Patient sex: M
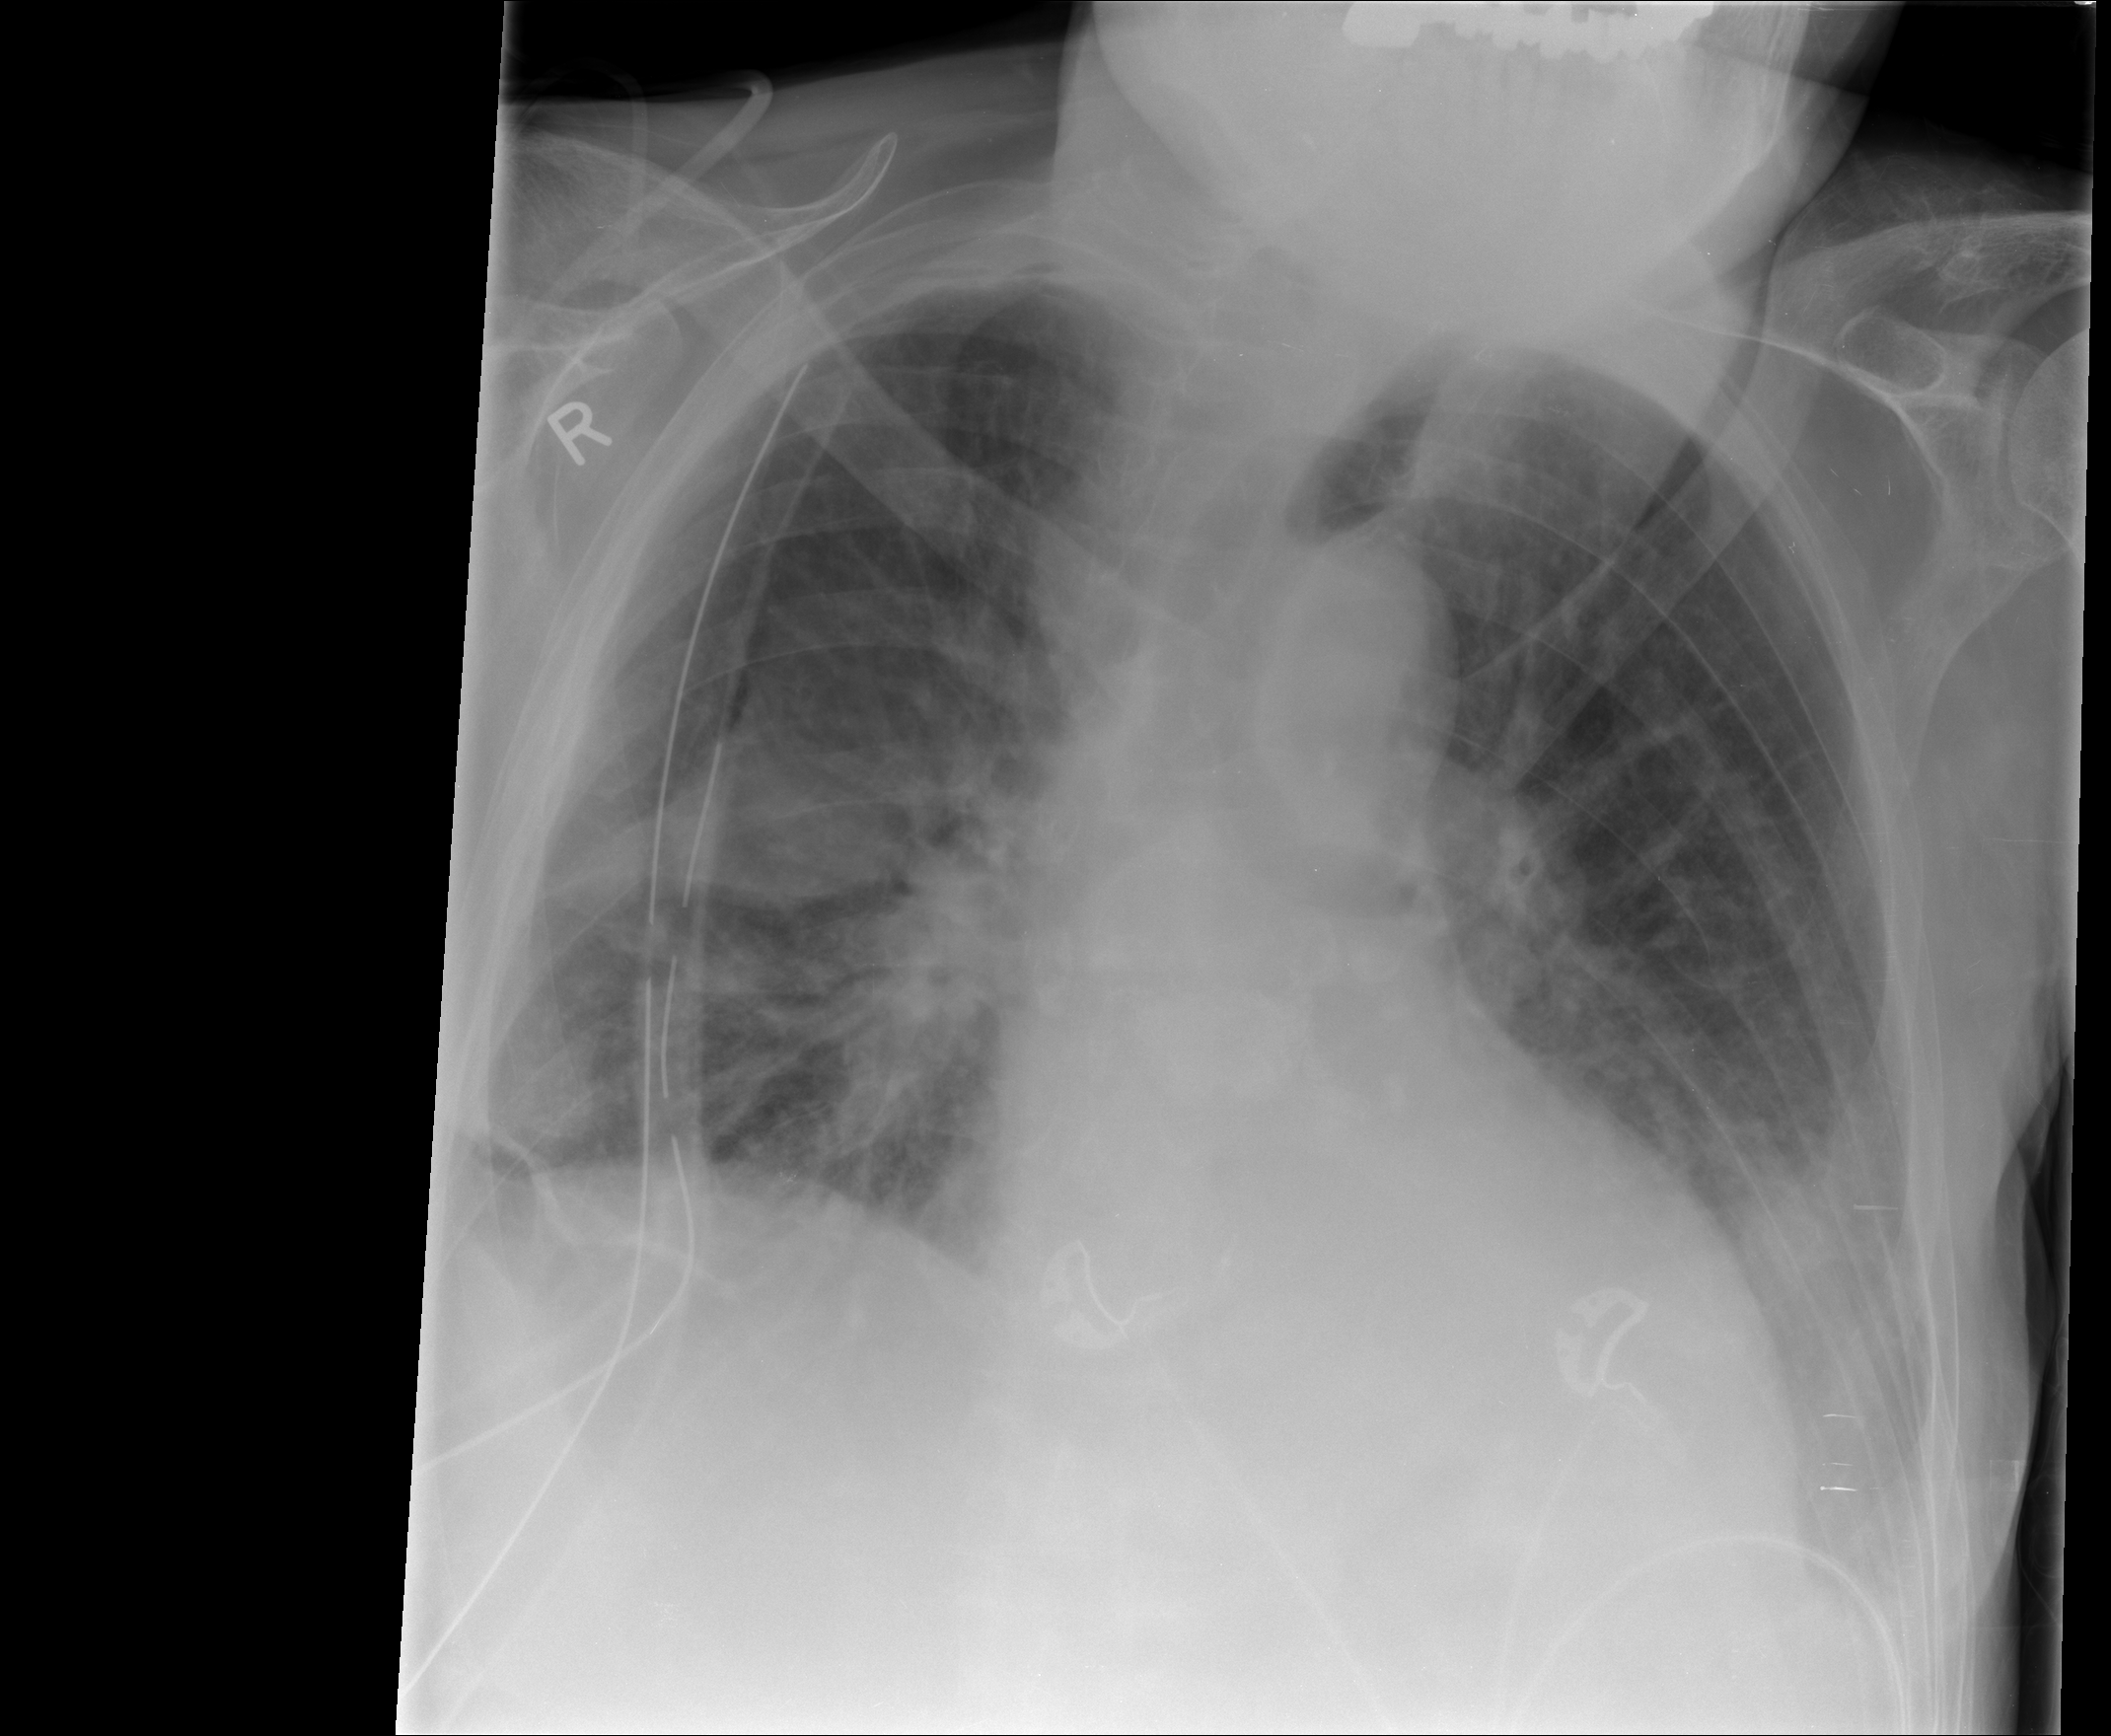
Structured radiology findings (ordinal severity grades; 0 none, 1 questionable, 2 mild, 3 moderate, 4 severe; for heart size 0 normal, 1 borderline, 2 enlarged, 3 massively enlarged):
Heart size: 2
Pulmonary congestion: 2
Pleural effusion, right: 2
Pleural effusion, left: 2
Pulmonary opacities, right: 2
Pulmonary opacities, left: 2
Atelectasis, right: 2
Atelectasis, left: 2